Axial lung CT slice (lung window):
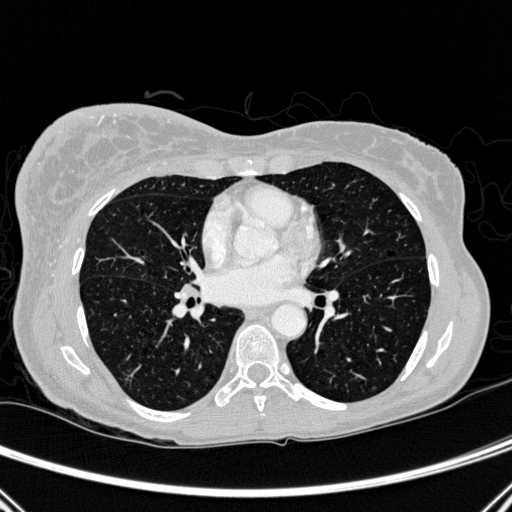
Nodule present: no